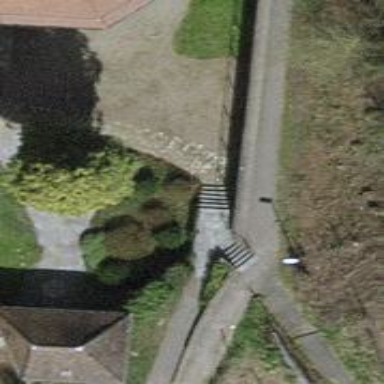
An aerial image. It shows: Set of steps on the road.